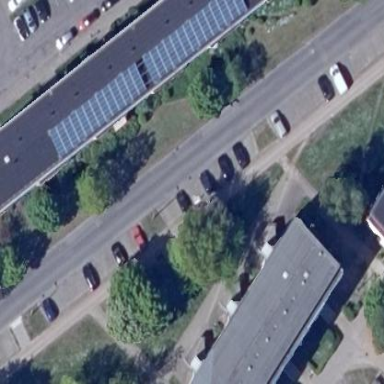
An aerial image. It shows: Parking area with surface.